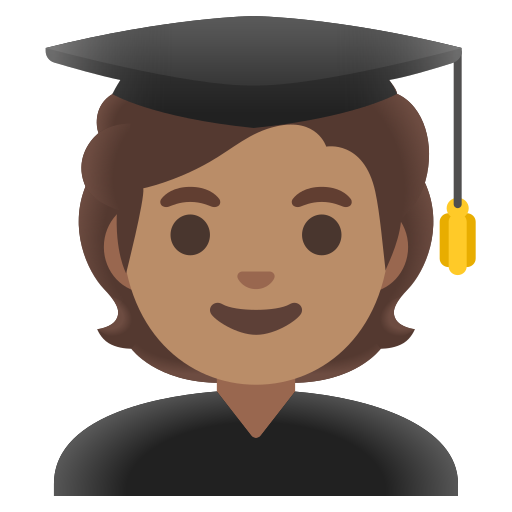
Emoji: 🧑🏽‍🎓